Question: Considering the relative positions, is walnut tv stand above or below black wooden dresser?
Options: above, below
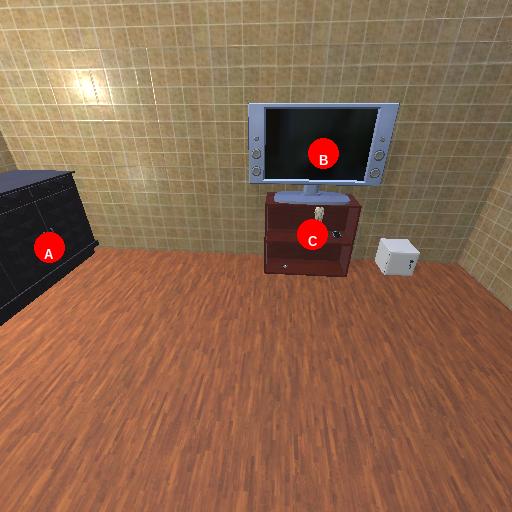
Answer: above